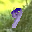
Label: 9